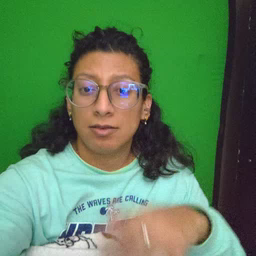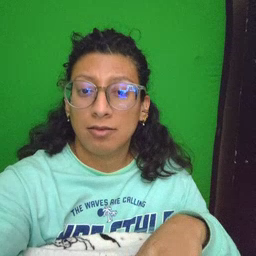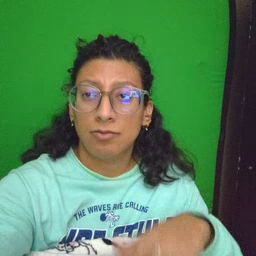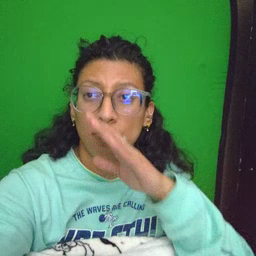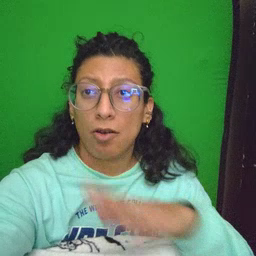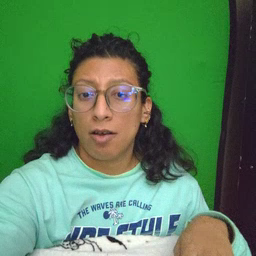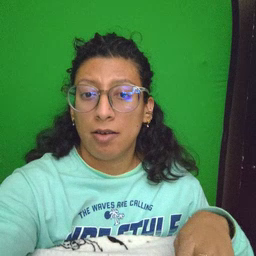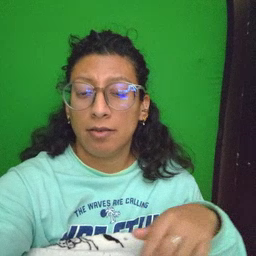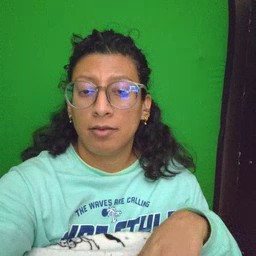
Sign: quiet